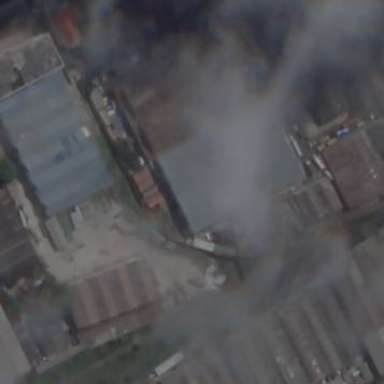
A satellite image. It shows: Industrial building on flat land with pitched roof made of CGI material. It is free-standing structure.